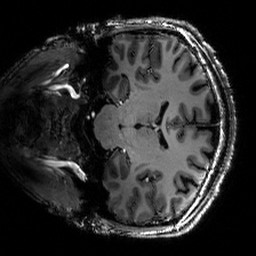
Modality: T1w
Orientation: coronal
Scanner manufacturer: siemens
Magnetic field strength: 6.98 T
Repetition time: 2.5 s
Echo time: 0.00288 s